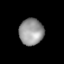
Tissue: lung
Cell type: Myeloid cells
Senescence score: 0.627
Nuclear area (px): 627
Mean DAPI intensity: 152.15